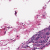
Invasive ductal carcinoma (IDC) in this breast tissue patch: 0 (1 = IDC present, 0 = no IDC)